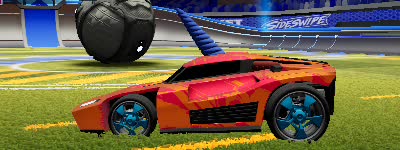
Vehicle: breakout